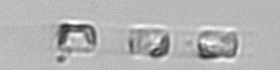
Label: Skeletonema